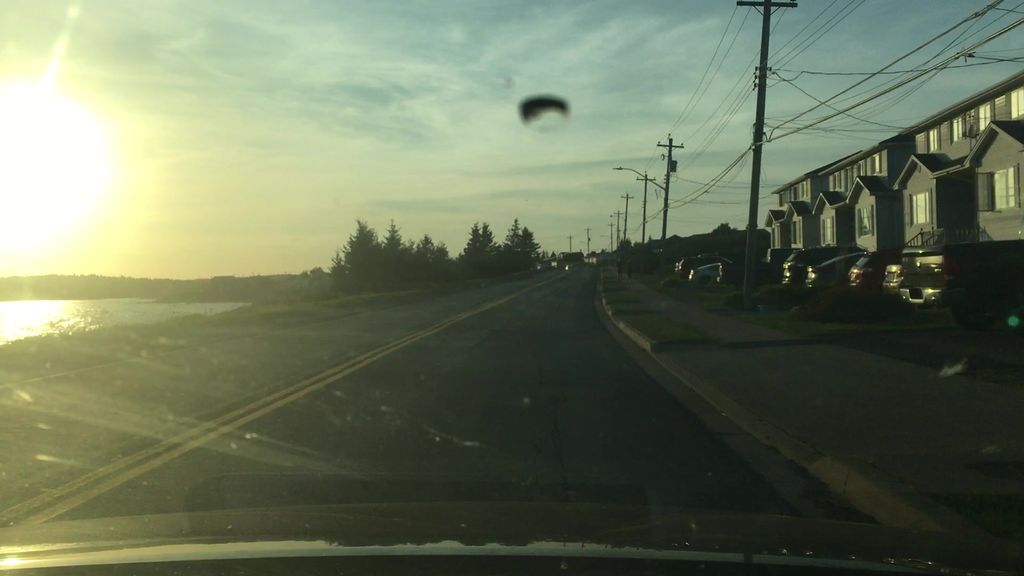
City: halifax